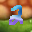
Label: 2